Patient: sex M, age 38
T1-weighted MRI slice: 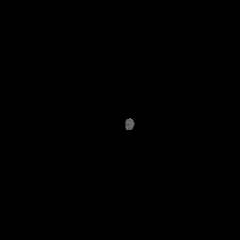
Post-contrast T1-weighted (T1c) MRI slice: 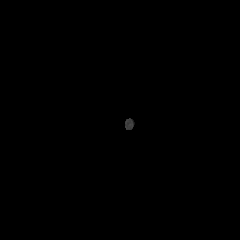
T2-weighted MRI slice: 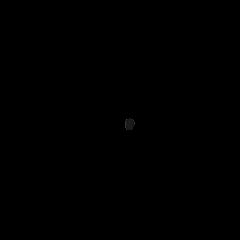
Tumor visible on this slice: no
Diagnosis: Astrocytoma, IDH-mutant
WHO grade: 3